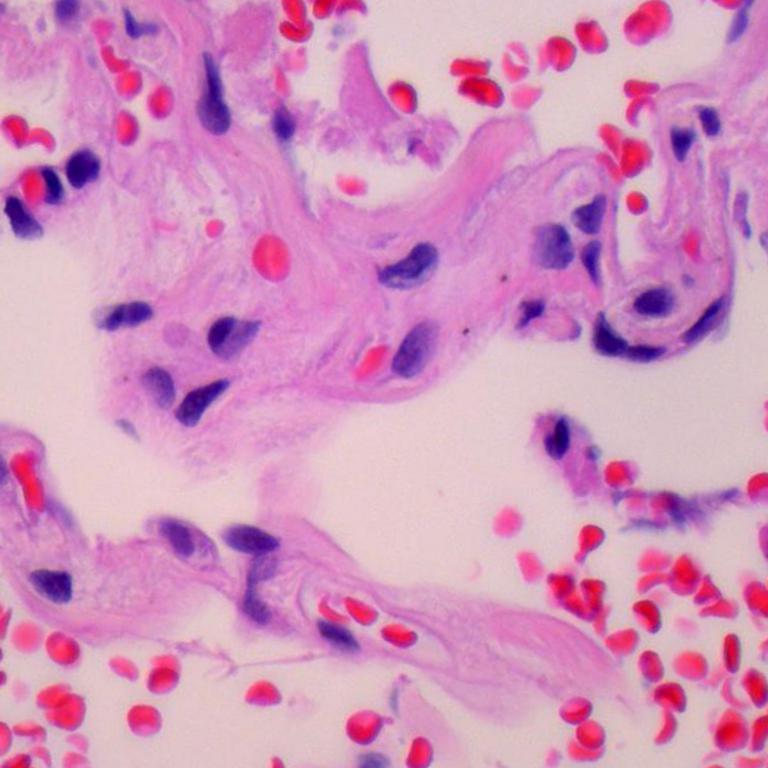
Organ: lung
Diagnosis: benign